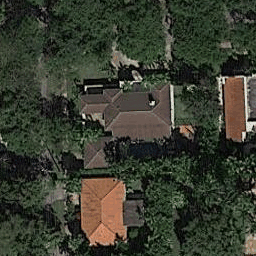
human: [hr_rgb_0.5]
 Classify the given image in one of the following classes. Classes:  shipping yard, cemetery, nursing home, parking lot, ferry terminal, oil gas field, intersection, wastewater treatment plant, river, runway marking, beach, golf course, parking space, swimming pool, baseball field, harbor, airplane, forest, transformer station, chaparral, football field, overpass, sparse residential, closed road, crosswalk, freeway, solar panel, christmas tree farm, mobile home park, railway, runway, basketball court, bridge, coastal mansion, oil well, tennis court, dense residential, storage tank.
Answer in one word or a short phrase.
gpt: sparse residential